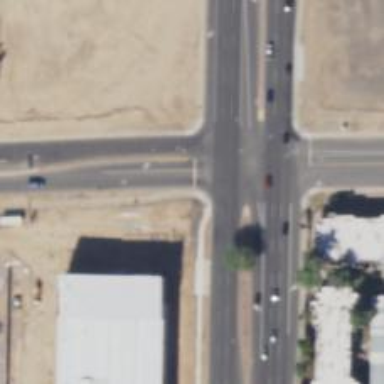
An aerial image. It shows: Solid stop line on the road.